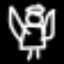
Label: angel